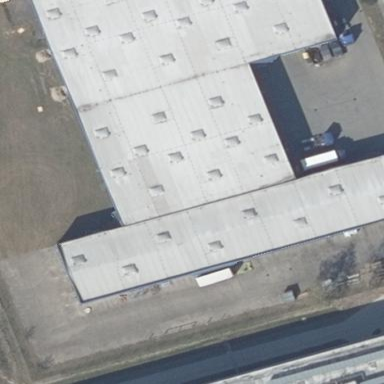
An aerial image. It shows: Industrial building.